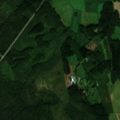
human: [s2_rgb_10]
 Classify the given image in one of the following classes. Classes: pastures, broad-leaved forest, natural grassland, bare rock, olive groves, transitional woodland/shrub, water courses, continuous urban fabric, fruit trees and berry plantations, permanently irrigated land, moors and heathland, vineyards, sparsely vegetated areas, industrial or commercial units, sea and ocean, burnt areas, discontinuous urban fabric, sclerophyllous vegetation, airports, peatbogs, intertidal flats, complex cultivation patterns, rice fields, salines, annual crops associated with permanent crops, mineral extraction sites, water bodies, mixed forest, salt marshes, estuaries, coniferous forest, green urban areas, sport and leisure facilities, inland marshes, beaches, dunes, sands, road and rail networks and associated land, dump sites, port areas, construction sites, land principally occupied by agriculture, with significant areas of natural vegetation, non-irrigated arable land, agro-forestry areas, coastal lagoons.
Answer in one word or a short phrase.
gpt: non-irrigated arable land, land principally occupied by agriculture, with significant areas of natural vegetation, coniferous forest, mixed forest, transitional woodland/shrub